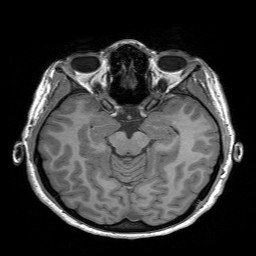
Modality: T1w
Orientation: coronal
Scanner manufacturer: siemens
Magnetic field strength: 3 T